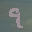
Label: 9